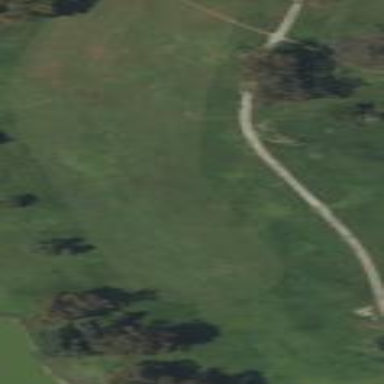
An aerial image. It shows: Grassy area designated as golf fairway.